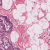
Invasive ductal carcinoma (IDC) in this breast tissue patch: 0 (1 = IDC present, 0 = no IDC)